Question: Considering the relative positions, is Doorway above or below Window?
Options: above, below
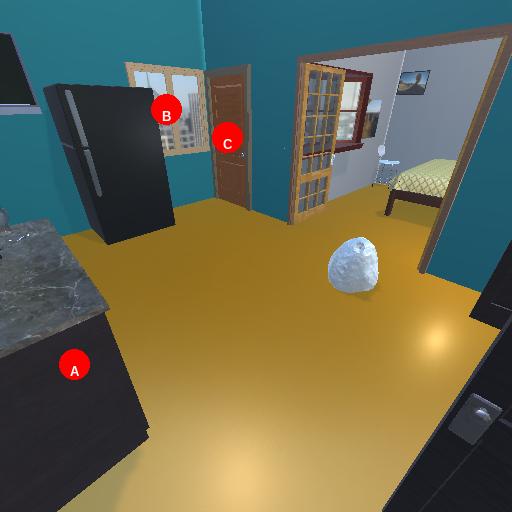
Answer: above